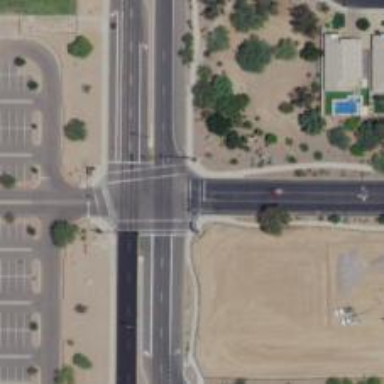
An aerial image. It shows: Marked road crossing.